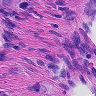
Metastatic tissue present: yes